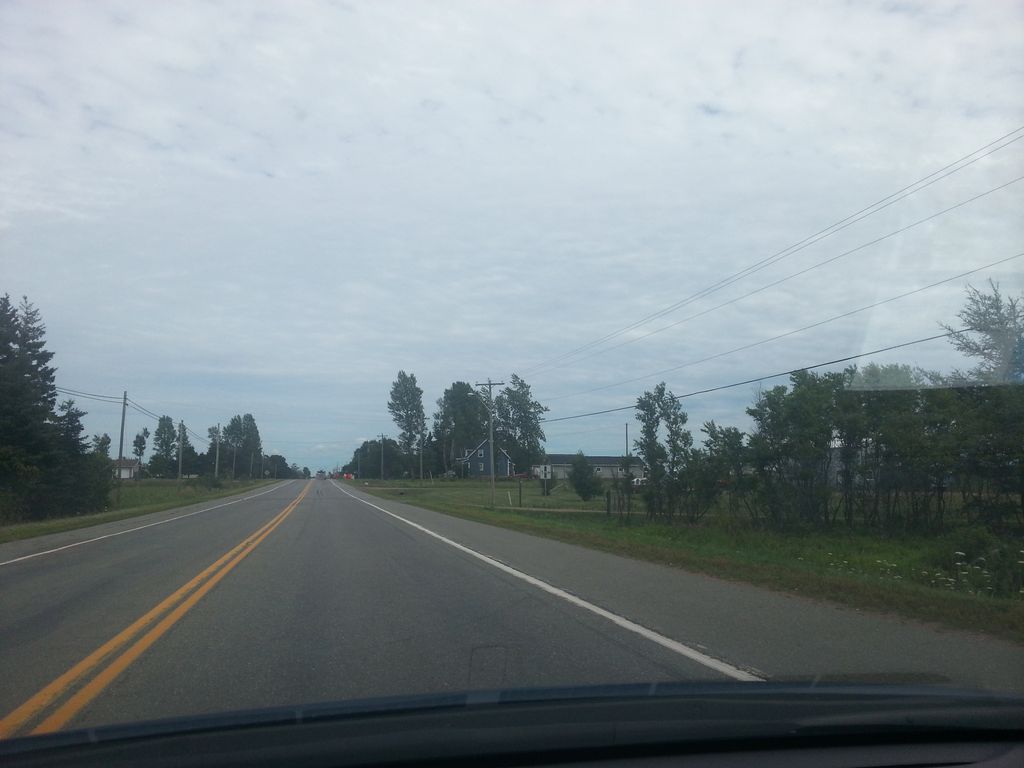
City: charlottetown